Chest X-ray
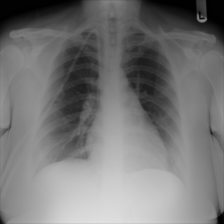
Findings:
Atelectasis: negative
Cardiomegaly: negative
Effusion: negative
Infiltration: negative
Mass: negative
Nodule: negative
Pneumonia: negative
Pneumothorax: negative
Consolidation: negative
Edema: negative
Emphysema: negative
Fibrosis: negative
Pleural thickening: negative
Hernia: negative